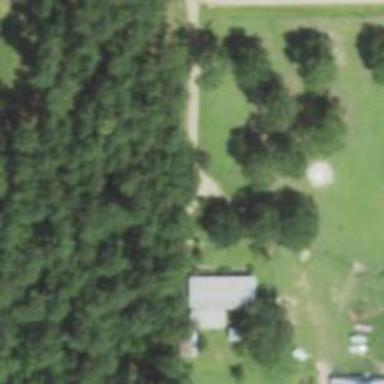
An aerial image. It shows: Driveway.